Interaction volume radius: 10 \u00c5
Interaction volume height: 15 \u00c5
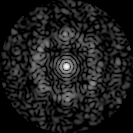
Disorder parameter: 0.8032